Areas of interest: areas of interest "Nanchang Dishisizhong Jiaogong Dormitory"
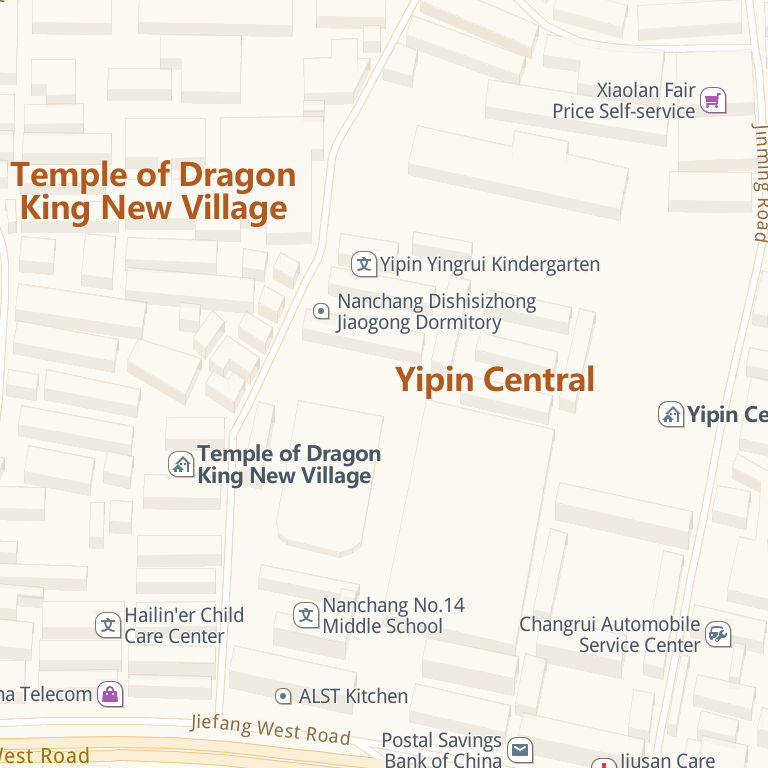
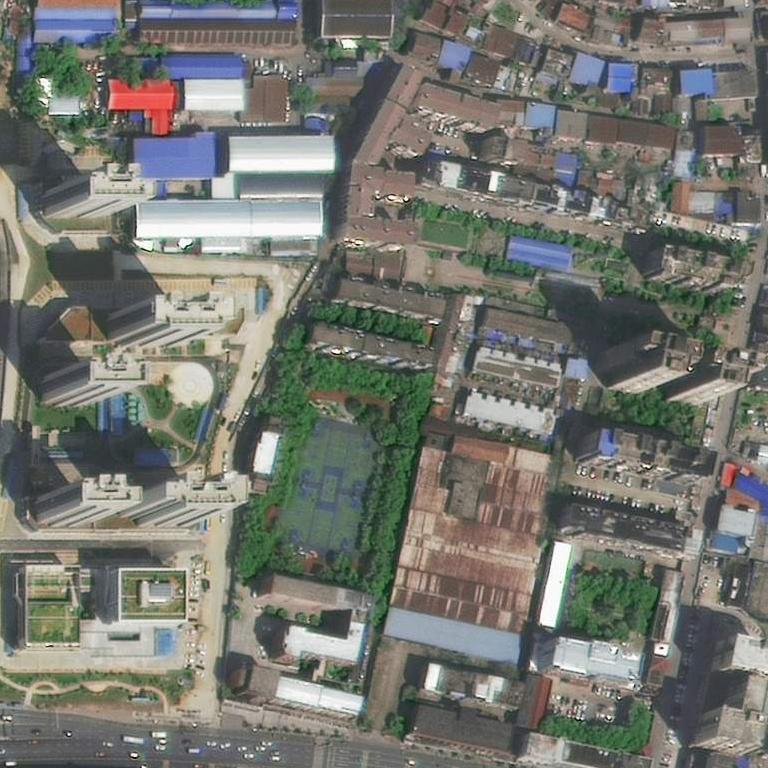